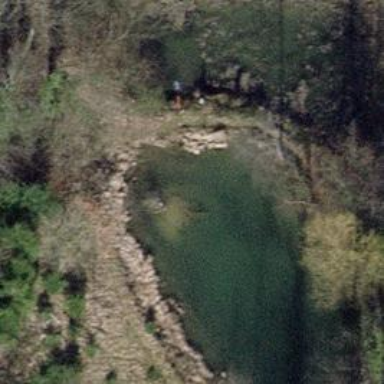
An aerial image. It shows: Peaceful pond surrounded by nature.